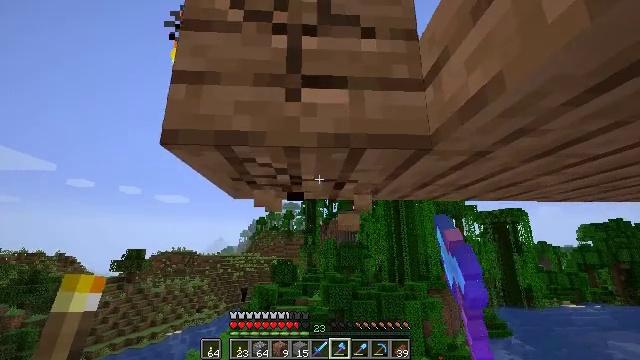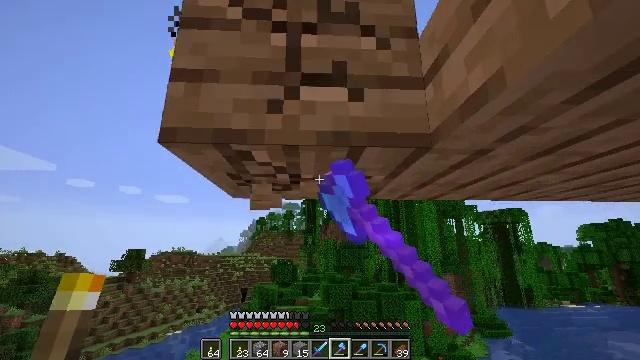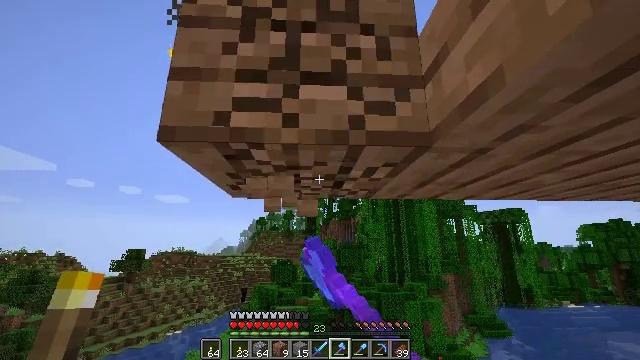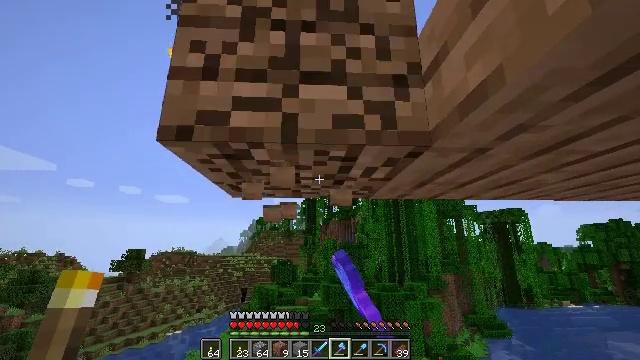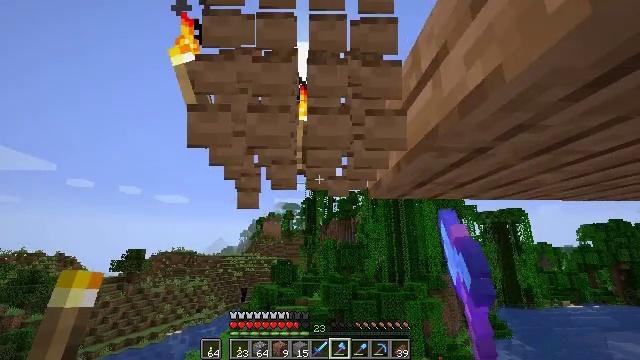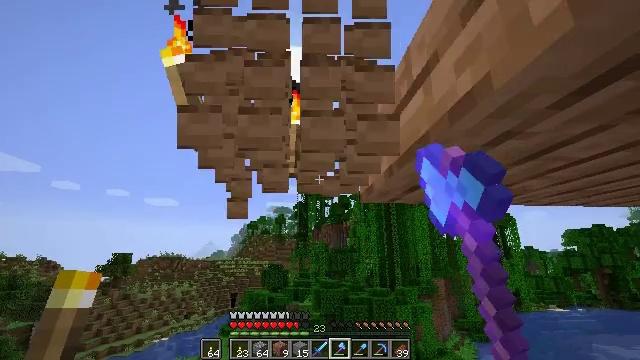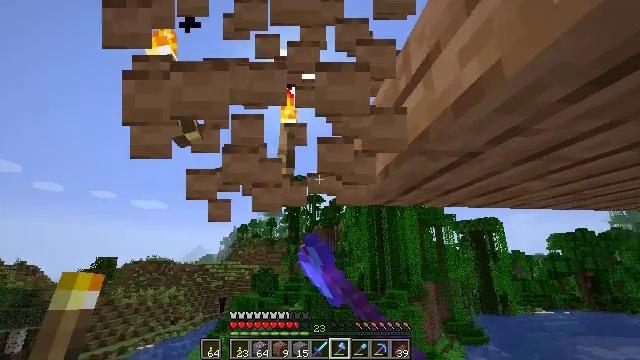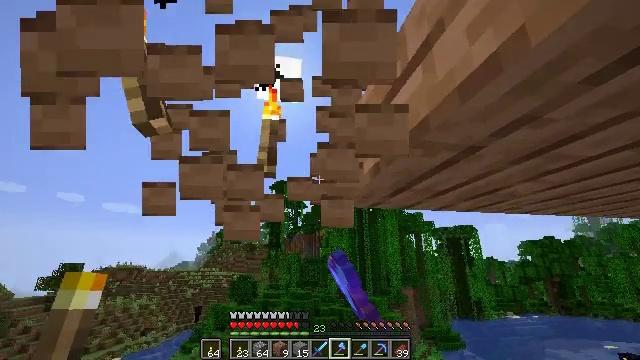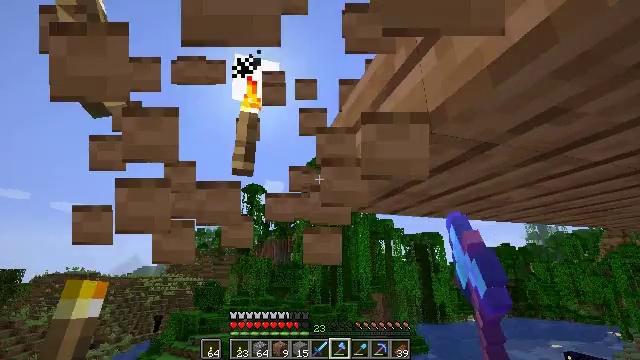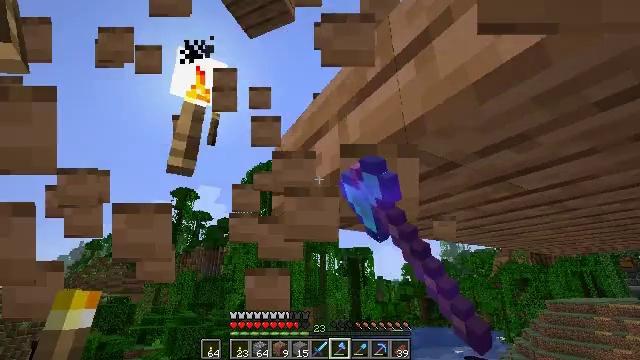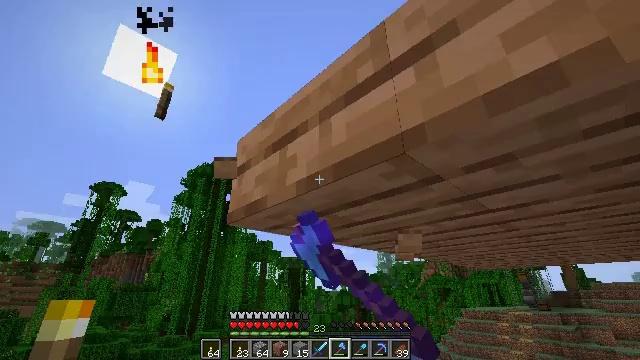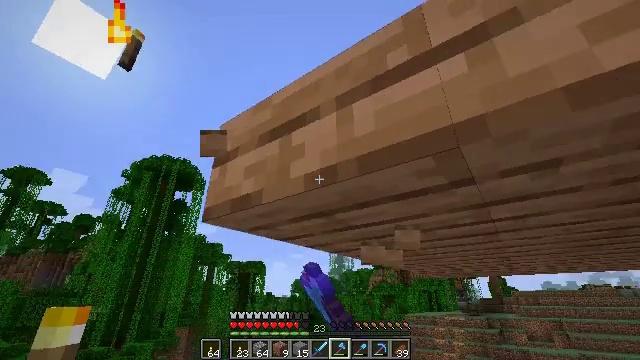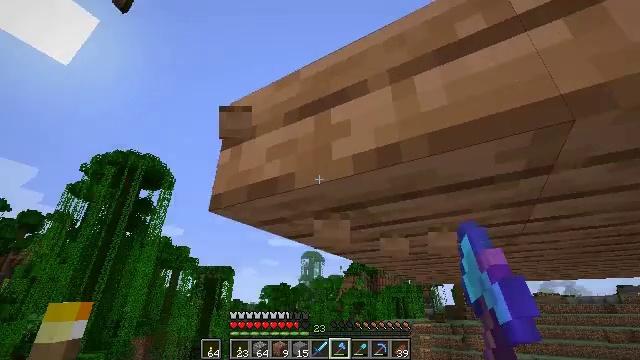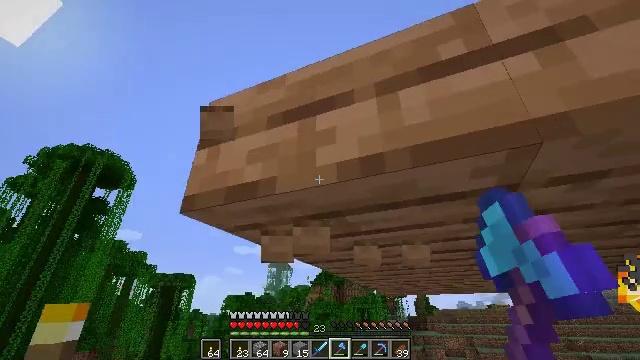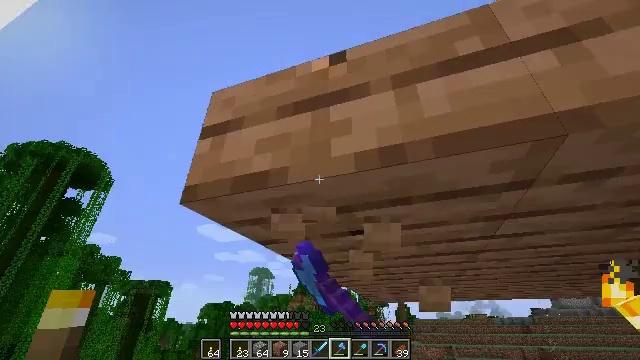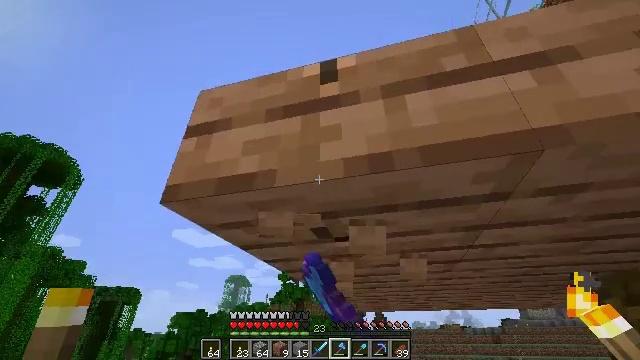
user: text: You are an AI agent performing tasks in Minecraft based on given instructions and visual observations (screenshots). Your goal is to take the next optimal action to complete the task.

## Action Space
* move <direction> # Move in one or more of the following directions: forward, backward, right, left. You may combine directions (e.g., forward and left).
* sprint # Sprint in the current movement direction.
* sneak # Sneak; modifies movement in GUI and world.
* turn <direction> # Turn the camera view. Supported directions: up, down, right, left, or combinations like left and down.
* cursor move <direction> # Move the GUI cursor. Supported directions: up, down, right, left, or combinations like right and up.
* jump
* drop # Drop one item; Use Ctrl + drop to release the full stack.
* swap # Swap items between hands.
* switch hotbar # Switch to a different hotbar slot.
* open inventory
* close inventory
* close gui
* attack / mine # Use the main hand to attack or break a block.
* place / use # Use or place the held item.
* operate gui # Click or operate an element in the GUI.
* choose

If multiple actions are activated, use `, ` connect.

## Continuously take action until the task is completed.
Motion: motion action
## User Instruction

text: Mine the jungle slab from a structure.
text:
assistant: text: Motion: attack / mine
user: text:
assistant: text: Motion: attack / mine
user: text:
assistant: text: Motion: attack / mine
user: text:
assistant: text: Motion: attack / mine
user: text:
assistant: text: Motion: turn right, attack / mine
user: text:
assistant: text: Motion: move forward, turn right, attack / mine
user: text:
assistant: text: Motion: move forward, turn right and up, attack / mine
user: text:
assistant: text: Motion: move forward and move left, turn right and up, attack / mine
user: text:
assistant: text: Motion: move forward and move left, turn right and up, attack / mine
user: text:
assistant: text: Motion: move forward and move left, turn right and up, attack / mine
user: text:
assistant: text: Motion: move forward and move left, turn right and up, attack / mine
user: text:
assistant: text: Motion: turn right and up, attack / mine
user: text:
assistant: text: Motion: turn right and up, attack / mine
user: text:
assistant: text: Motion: turn right and up, attack / mine
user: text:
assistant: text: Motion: turn right and up, attack / mine
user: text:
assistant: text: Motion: turn right and up, attack / mine
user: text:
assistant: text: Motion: attack / mine
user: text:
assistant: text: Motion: attack / mine
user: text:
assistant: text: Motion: attack / mine
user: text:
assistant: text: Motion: attack / mine
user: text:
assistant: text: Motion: turn right, attack / mine
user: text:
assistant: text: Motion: move forward, turn right and down, attack / mine
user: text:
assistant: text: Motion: move forward, turn right and down, attack / mine
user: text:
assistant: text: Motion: move forward, turn down, attack / mine
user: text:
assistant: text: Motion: attack / mine
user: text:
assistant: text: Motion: attack / mine
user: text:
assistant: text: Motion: attack / mine
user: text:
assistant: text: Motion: attack / mine
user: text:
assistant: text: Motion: attack / mine
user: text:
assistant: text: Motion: attack / mine